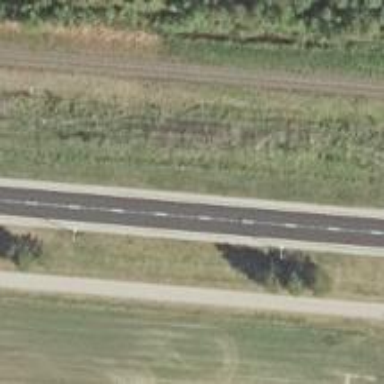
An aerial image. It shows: Asphalt road classified as trunk highway.